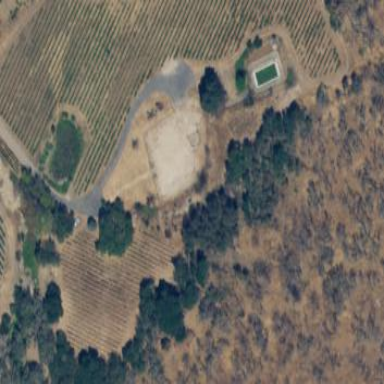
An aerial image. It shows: Vineyard growing wine grapes.